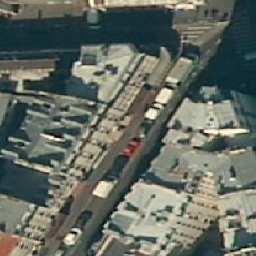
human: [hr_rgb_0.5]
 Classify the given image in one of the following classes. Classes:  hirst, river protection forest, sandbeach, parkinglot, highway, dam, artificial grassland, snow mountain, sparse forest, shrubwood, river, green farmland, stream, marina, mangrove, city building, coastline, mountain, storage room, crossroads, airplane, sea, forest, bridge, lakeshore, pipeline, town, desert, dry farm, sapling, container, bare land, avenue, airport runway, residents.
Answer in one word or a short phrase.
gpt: city building